Brain MRI, t2w sequence, axial 2D slice.
Patient: age 42, sex F, weight 78 kg, height 1.78 m
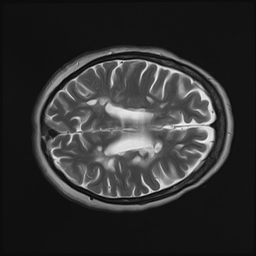